Question: I'm trying to populate a Google Sheet with a table that contains the 10 most recent YouTube videos from a channel along with the video title, video URL, date, description, and thumbnail image.
When I try to use IMPORTXML on the Google Sheet, I get an error that "Imported content is empty":

Here's the formula in the field:
'''
=IMPORTXML("https://www.youtube.com/feeds/videos.xml?channel_id=UCmGSJVG3mCRXVOP4yZrU1Dw","/feed/entry[1]/media:group/media:thumbnail/@url")
'''
I've tried testing the xpath on a few online <URL>, and they seem to return the URL, but it doesn't work in Google Sheets.
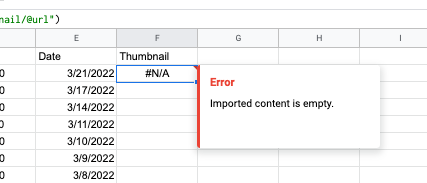
Answer: Well that is a problem with namespaces.
See i.e. <URL>
In your case the XPath could be:
'''
/*[local-name()='feed']/*[local-name()='entry'][1]/*[local-name()='group']/*[local-name()='thumbnail']/@url
'''